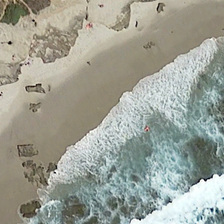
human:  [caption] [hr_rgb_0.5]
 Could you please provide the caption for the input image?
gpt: a yellow beach is near an ocean near white waves .

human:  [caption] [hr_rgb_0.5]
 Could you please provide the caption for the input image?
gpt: a yellow beach is near an ocean near white waves .

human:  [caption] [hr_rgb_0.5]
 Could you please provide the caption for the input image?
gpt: a yellow beach is near an ocean near white waves .

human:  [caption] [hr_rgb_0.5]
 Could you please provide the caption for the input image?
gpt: a yellow beach is near an ocean near white waves .

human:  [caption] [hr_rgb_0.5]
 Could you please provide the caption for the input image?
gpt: a yellow beach is near an ocean near white waves .